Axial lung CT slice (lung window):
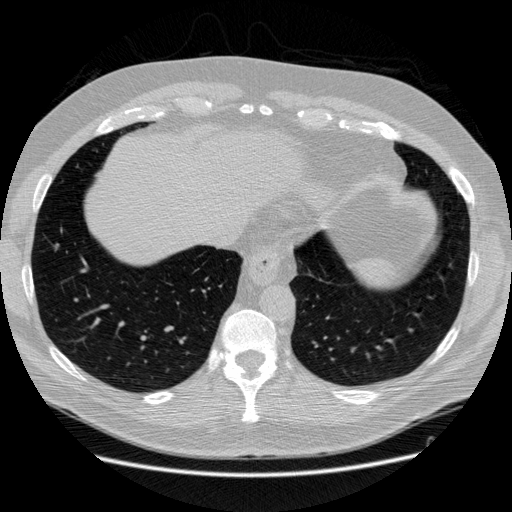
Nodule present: no